Aerial crown-view tile of a tropical tree (Barro Colorado Island, Panama), acquired 20241112:
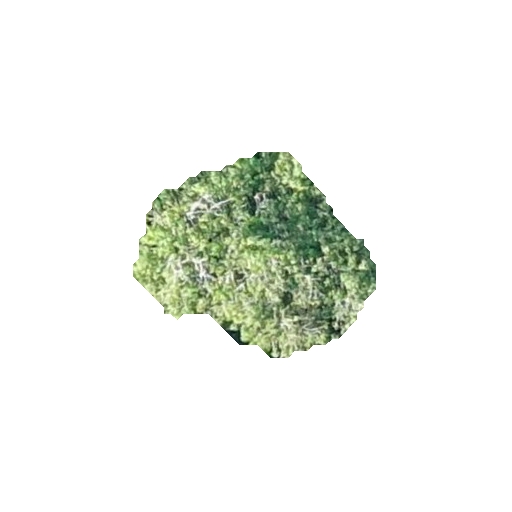
Species: Protium panamense
GBIF accepted scientific name: Protium panamense
Crown area: 51.617 m²